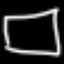
Label: square